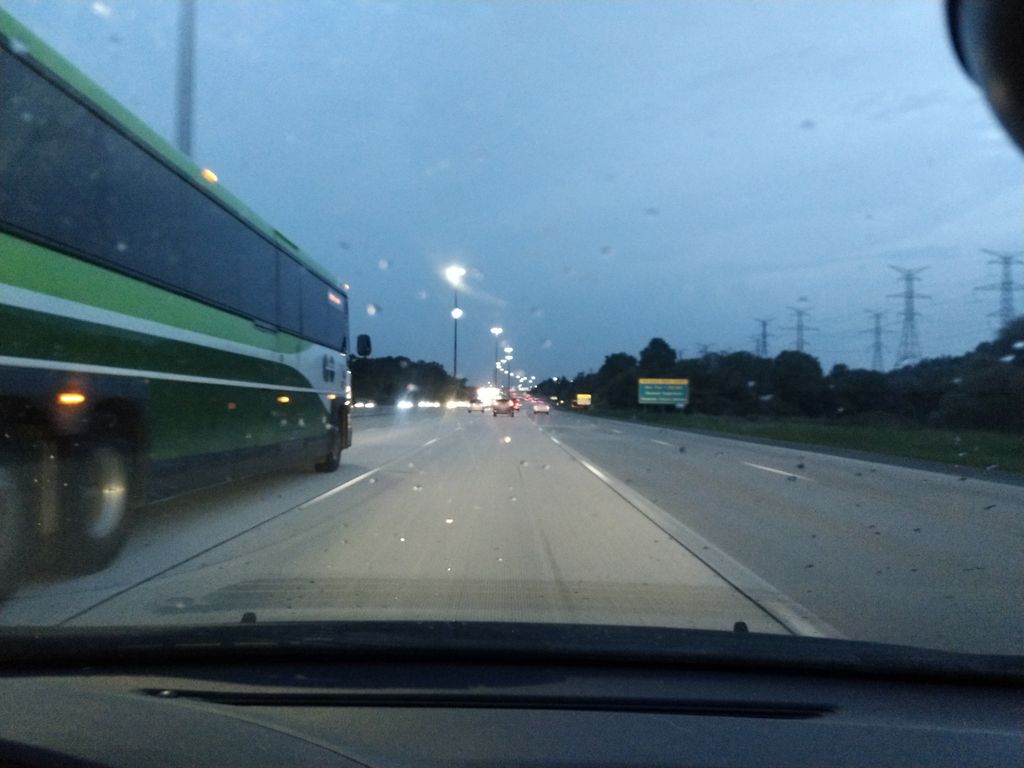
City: toronto